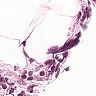
Metastatic tissue present: no